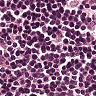
Metastatic tissue present: no